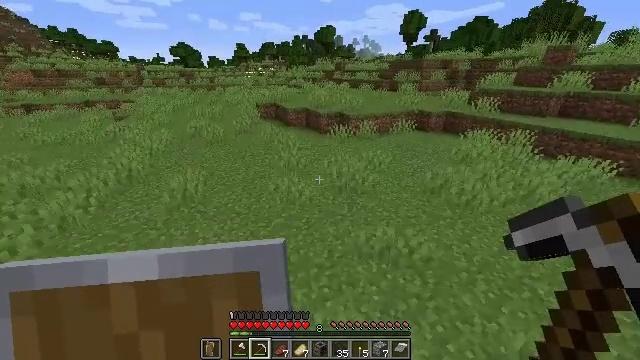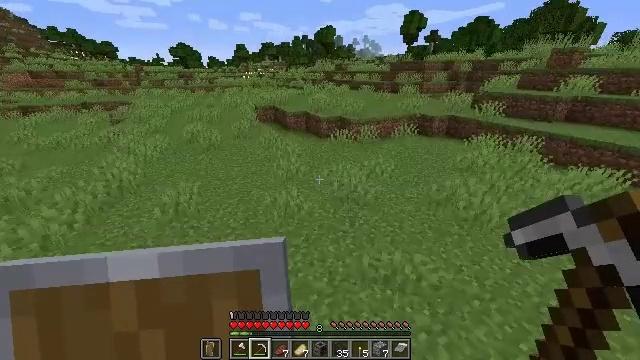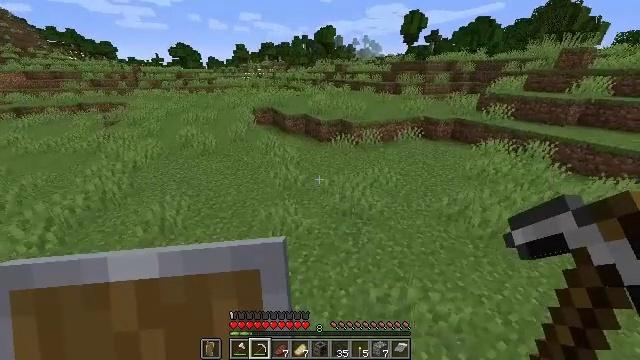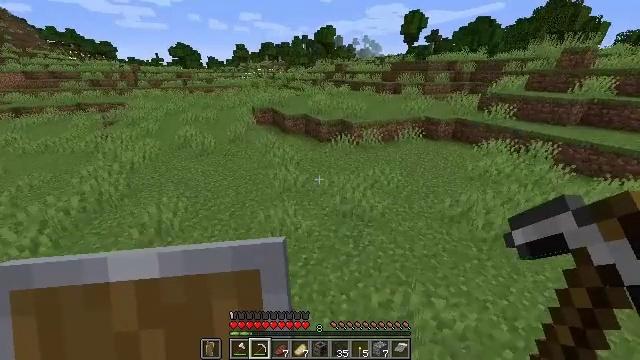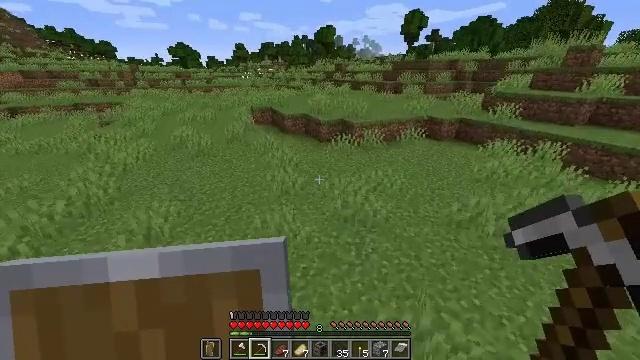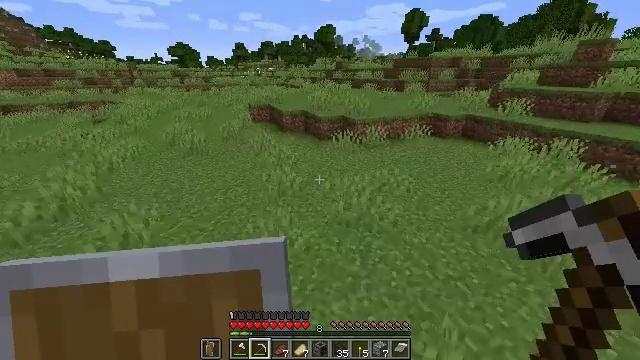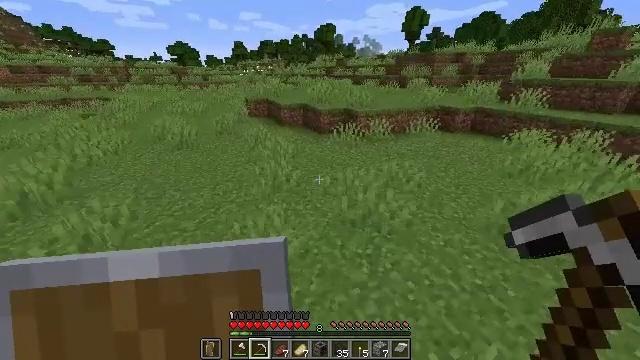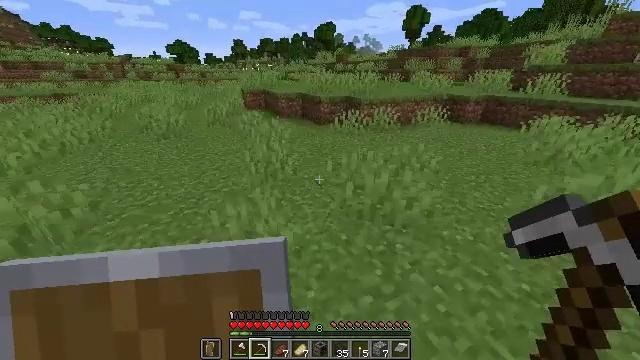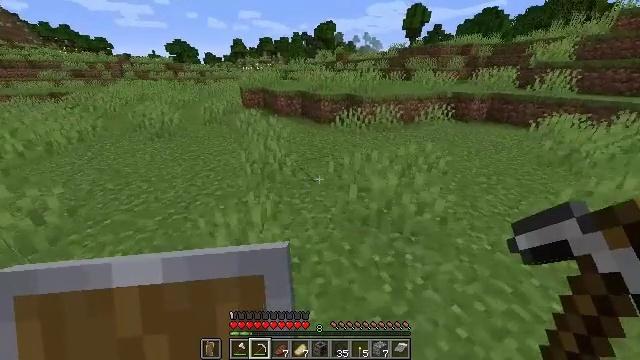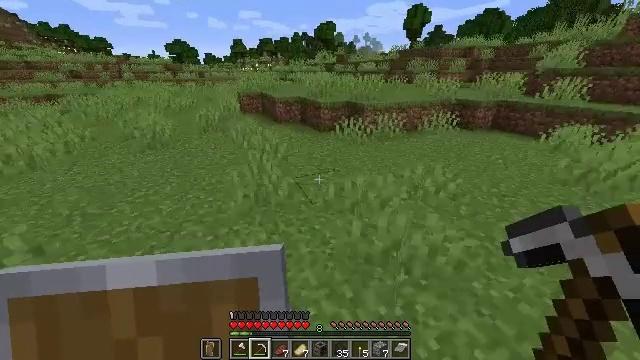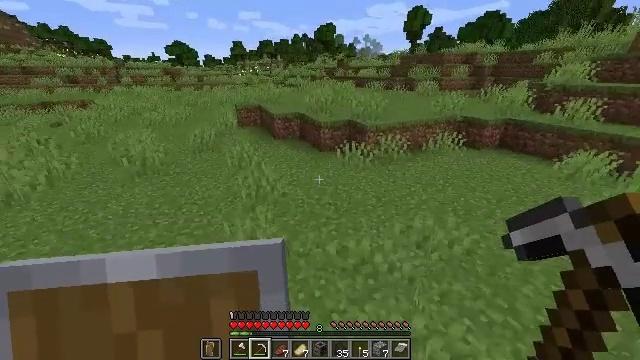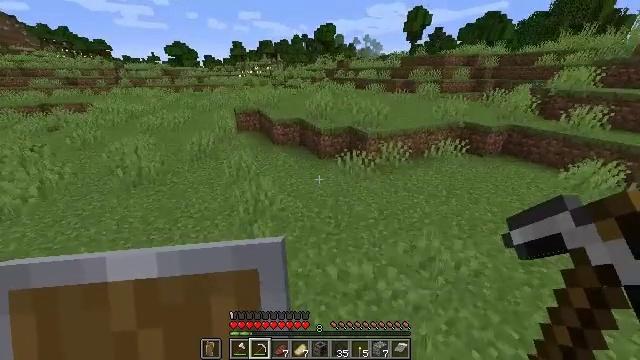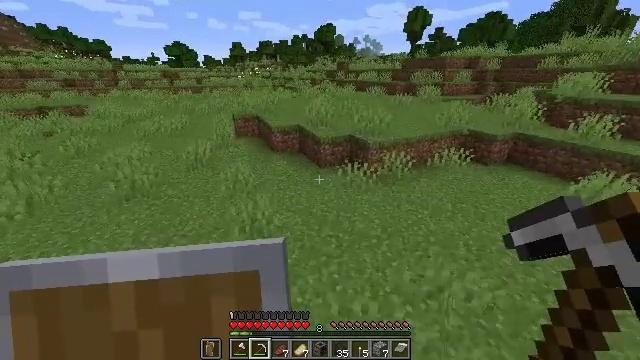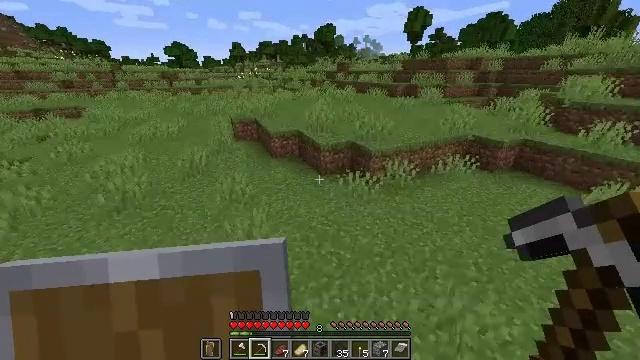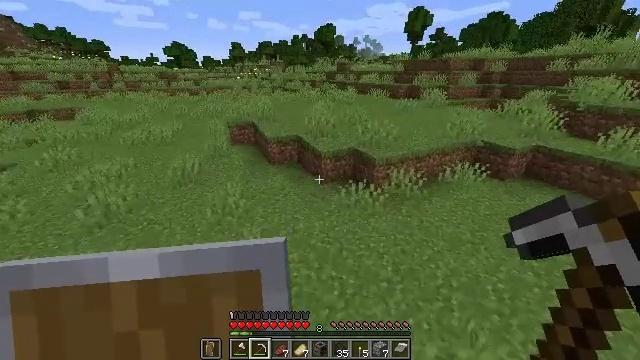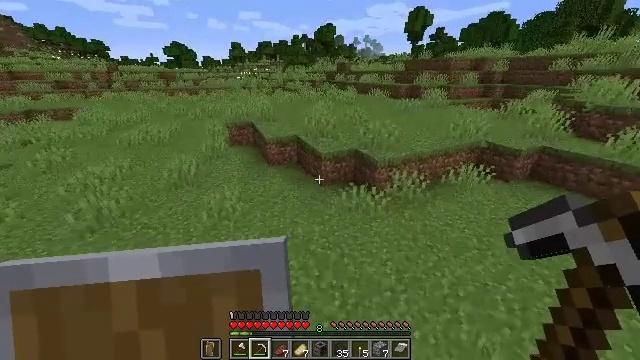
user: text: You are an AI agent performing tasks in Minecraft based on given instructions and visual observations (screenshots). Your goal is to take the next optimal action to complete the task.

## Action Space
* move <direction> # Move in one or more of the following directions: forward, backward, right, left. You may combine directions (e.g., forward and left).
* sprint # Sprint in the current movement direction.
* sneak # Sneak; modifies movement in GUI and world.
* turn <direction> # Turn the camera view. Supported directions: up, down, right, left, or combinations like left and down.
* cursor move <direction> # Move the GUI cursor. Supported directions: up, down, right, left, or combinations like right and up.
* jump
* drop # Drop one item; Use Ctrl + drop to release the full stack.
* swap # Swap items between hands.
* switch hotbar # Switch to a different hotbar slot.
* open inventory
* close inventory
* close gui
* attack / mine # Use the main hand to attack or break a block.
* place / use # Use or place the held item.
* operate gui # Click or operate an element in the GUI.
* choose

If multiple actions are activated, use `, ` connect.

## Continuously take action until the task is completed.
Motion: motion action
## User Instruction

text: Collect some oak leaves.
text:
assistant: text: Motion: move forward, jump
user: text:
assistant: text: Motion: move forward, jump
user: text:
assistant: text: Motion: move forward, jump
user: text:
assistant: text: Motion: move forward, jump
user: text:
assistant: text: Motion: move forward, jump
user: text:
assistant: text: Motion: move forward, jump
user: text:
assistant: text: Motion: move forward, jump
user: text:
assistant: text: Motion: move forward, jump
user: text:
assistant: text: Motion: move forward, jump
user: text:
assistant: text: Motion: move forward, jump
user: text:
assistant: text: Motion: move forward, jump
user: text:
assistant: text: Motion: move forward, jump
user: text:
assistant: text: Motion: move forward
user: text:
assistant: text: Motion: move forward
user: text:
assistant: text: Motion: move forward
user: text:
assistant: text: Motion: move forward
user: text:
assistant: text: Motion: move forward
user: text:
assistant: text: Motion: move forward
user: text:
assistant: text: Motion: move forward
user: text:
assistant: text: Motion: move forward
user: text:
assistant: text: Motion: move forward
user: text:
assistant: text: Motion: move forward, jump
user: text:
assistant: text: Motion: move forward, jump
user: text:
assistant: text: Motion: move forward, jump
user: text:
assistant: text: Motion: move forward, jump
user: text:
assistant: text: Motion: move forward, jump
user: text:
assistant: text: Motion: move forward, jump
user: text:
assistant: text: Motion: move forward and move right, jump
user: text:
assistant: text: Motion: move forward and move right, jump
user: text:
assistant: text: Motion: move forward and move right, jump